Aerial crown-view tile of a tropical tree (Barro Colorado Island, Panama), acquired 20250317:
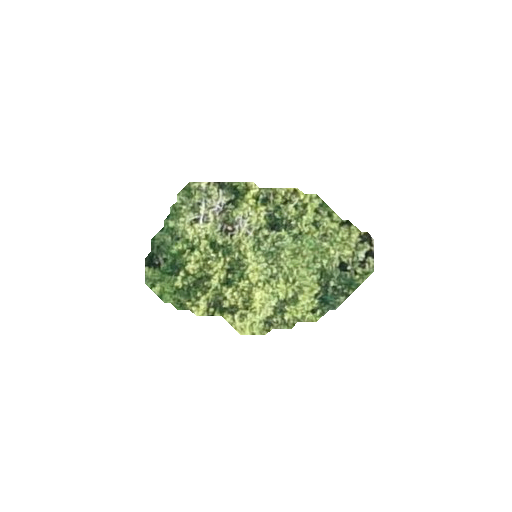
Species: Calophyllum longifolium
GBIF accepted scientific name: Calophyllum longifolium
Crown area: 37.835 m²